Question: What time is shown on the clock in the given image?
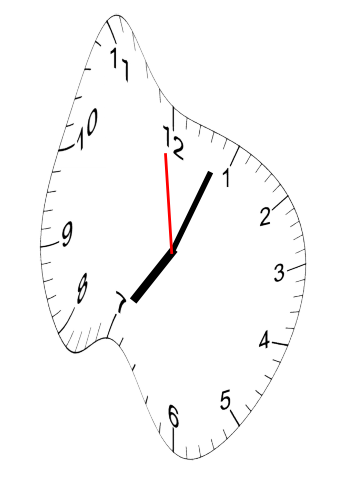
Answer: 07:03:59